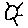
Label: sun